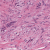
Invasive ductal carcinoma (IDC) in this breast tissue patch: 1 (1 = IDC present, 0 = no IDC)